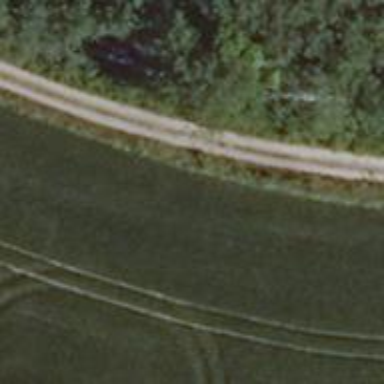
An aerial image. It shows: Grass track with grade3 surface.